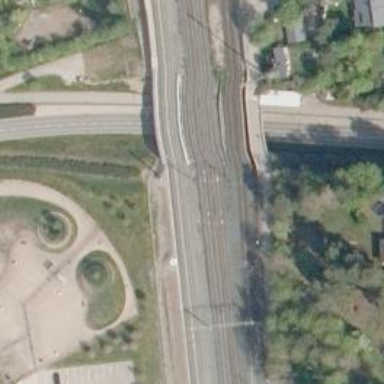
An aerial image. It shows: Railway with continuous electrified contact lines.